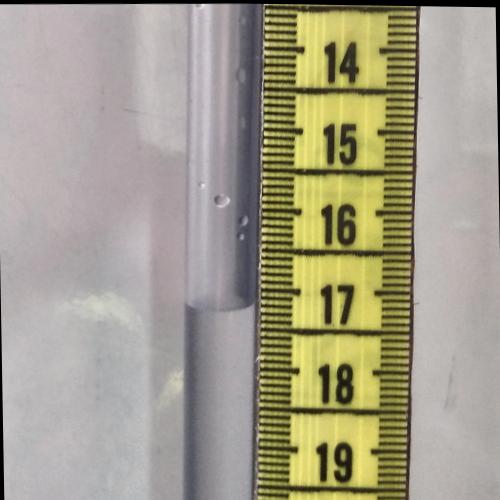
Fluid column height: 17.2 cm